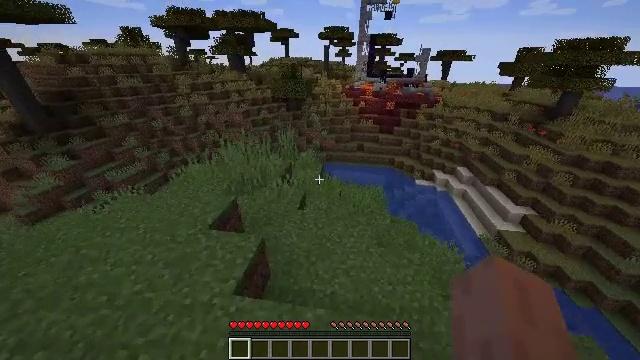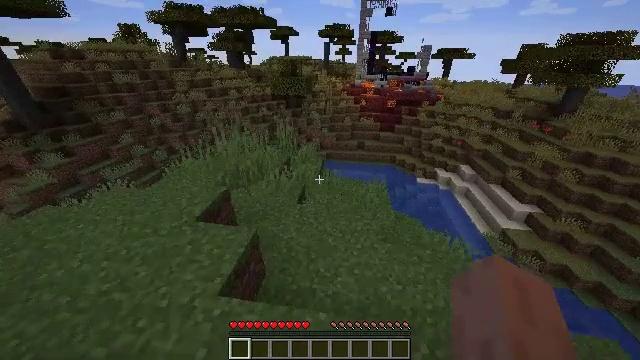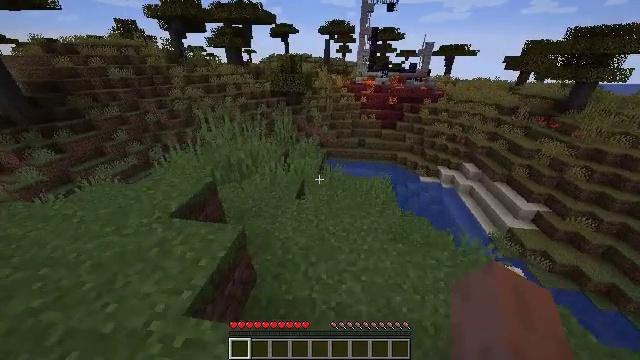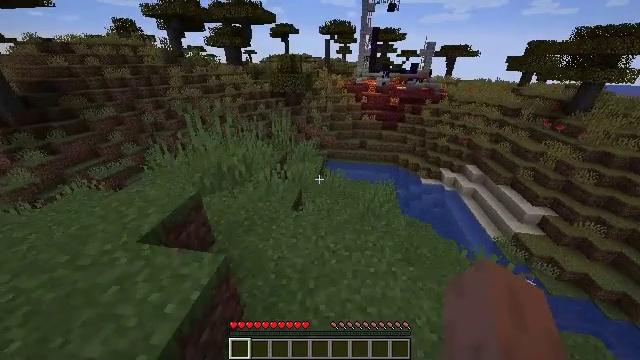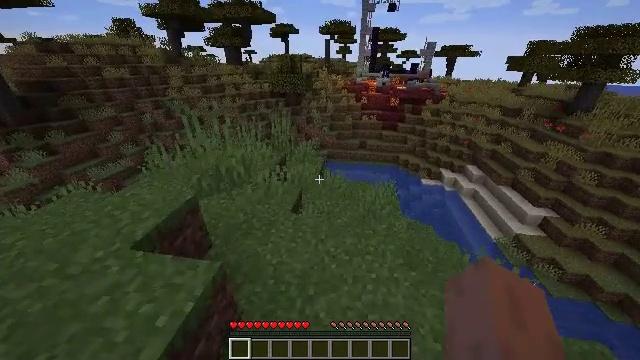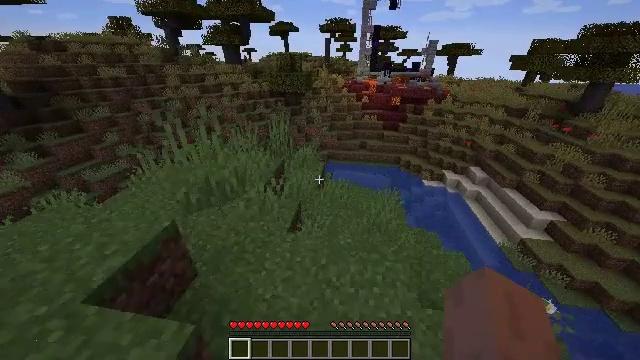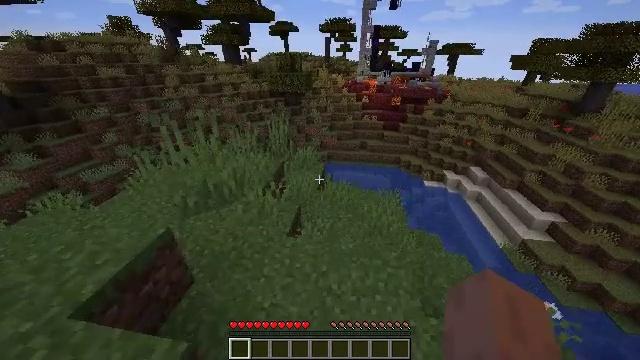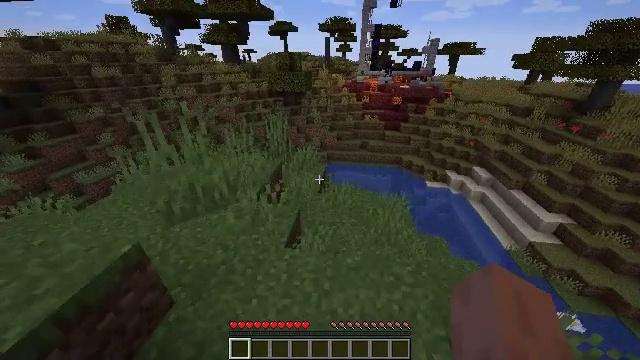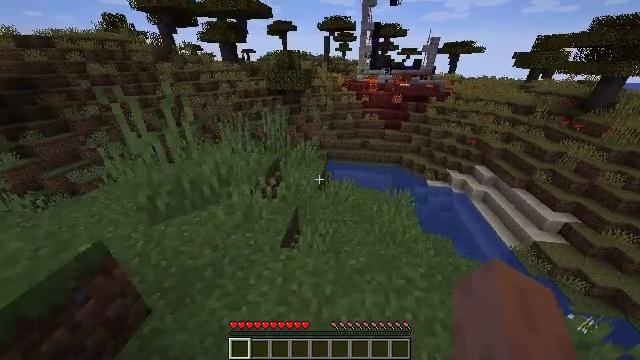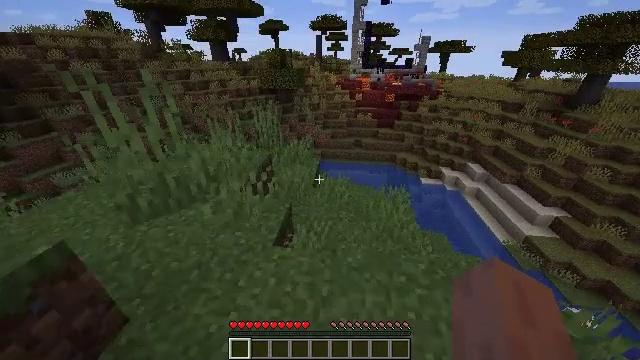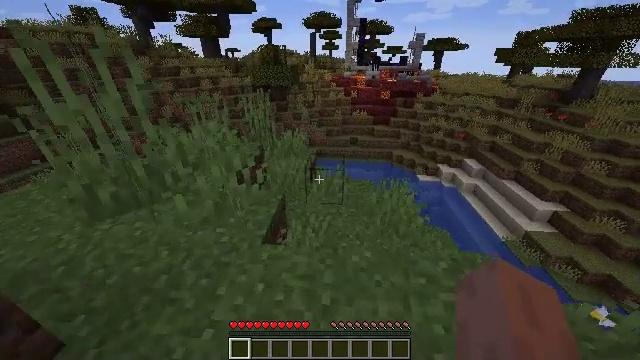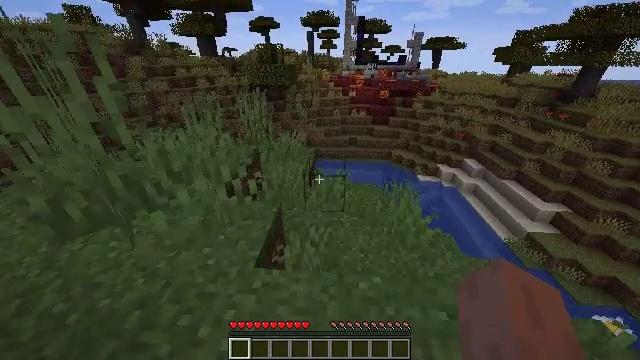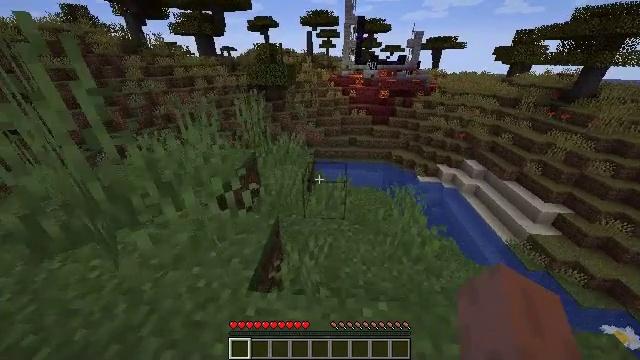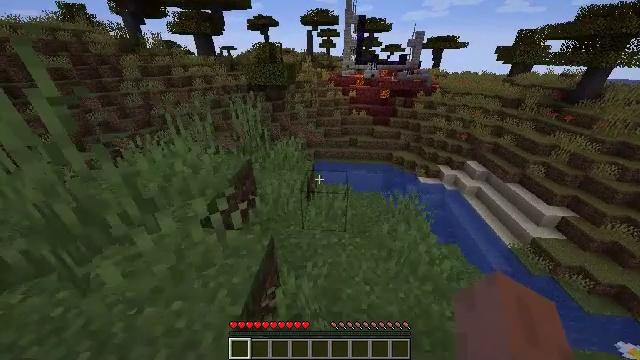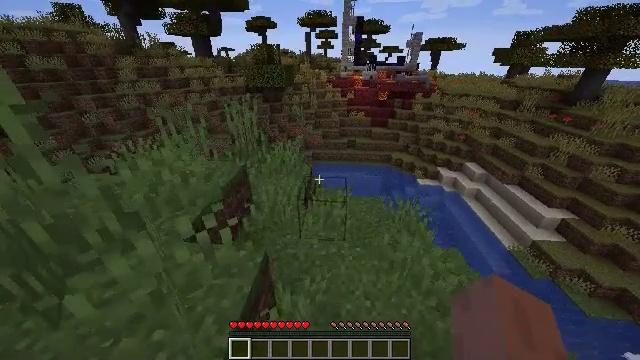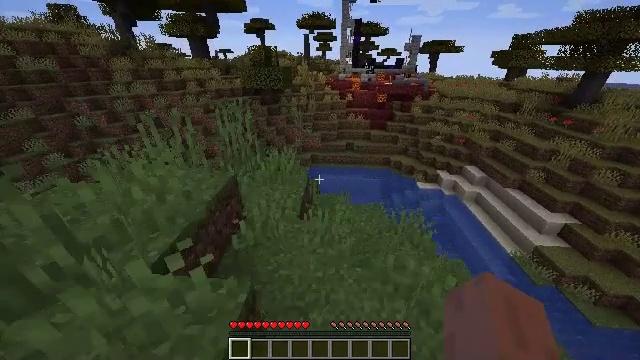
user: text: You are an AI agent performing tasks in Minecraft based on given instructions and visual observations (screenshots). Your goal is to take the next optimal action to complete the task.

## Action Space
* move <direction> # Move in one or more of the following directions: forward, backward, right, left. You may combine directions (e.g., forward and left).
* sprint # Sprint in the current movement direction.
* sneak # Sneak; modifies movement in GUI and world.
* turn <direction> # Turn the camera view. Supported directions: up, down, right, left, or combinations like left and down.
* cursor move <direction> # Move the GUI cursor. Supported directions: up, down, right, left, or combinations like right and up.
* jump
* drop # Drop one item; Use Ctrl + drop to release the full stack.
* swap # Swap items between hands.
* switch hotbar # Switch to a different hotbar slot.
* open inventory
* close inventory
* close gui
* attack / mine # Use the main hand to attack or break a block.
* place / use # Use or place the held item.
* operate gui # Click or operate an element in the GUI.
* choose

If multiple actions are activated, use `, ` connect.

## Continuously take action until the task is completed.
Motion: motion action
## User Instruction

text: Collect oak log for crafting.
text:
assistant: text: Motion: move forward, sprint
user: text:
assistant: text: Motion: move forward, sprint
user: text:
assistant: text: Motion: move forward, sprint
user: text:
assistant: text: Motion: move forward, sprint
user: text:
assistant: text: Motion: move forward, sprint
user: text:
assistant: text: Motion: move forward, sprint
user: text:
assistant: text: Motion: move forward, sprint
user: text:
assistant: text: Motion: move forward, sprint
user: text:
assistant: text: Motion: move forward, sprint, turn right
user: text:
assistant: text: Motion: move forward, sprint, turn right
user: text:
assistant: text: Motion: move forward, sprint
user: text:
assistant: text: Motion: move forward, sprint
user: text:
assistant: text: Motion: move forward, sprint
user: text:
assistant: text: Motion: move forward, sprint
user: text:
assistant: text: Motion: move forward, sprint
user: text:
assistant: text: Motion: move forward, sprint
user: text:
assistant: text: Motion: move forward, sprint
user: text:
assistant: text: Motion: move forward, sprint
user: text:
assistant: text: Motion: move forward, sprint
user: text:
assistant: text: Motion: move forward, sprint
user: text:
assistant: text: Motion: move forward, sprint
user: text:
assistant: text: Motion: move forward, sprint
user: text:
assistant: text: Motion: move forward, sprint
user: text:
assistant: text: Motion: move forward, sprint
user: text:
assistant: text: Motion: move forward, sprint
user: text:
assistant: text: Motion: move forward, sprint
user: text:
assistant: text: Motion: move forward, sprint, turn down
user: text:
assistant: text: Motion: move forward, sprint, turn down
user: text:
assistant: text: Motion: move forward, sprint, turn down
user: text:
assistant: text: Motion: move forward, sprint, turn down